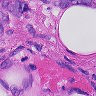
Metastatic tissue present: yes